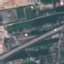
Label: Highway